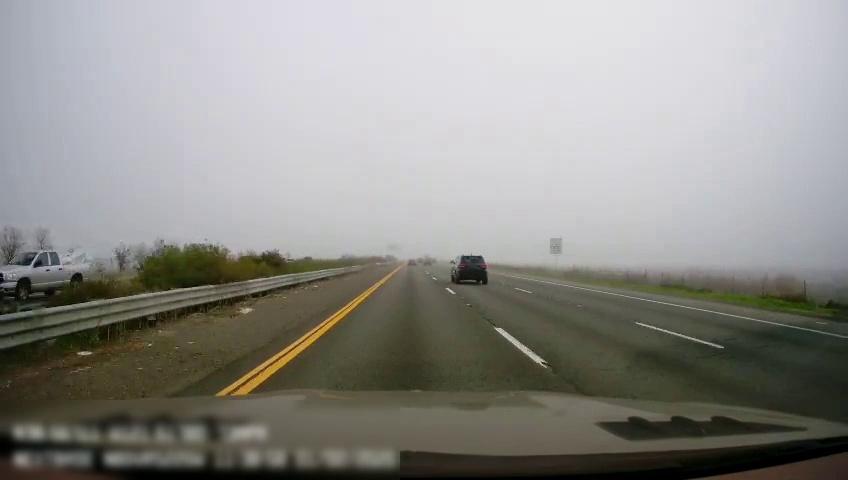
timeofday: Day
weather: Cloudy
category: Drivable Space
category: Drivable Space
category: Vehicles | Truck
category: Vehicles | SUV
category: Lanes | Current Lane
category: Lanes | Current Lane
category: Lanes | Alternate Lane
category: Lanes | Alternate Lane
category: Lanes | Alternate Lane
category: Traffic | Signs